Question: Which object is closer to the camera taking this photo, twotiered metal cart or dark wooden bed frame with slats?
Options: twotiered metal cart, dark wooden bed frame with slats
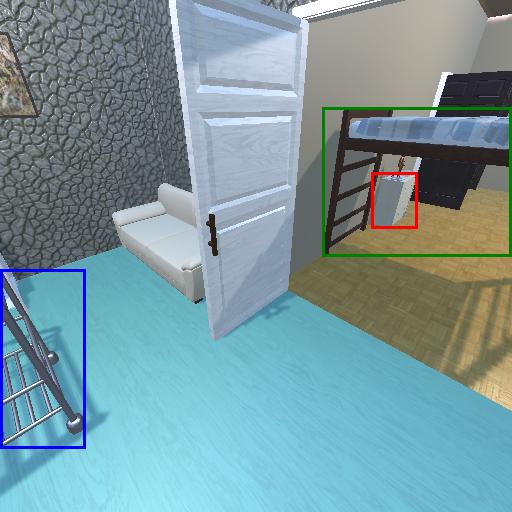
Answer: twotiered metal cart